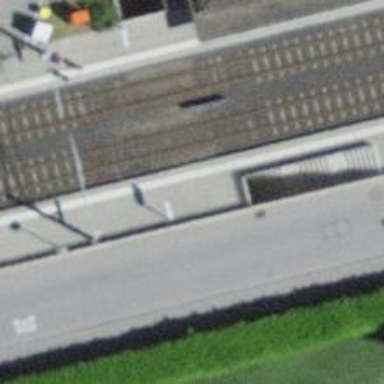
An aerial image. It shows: Stop position for public transport at railway stop.